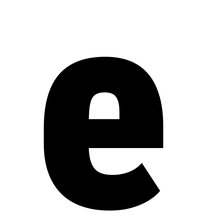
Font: Roboto_Condensed_Black